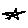
Label: star